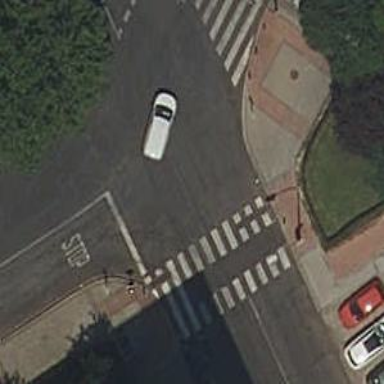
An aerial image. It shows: Road with traffic signals.